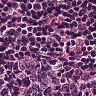
Metastatic tissue present: no